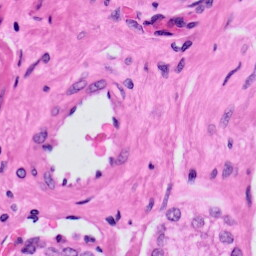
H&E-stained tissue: Prostate